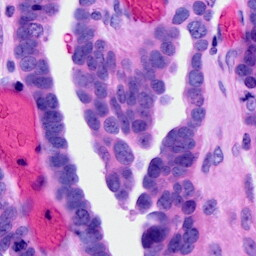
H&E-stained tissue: Ovarian